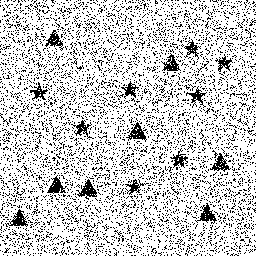
Squares: 0
Triangles: 8
Stars: 8
Total shapes: 16